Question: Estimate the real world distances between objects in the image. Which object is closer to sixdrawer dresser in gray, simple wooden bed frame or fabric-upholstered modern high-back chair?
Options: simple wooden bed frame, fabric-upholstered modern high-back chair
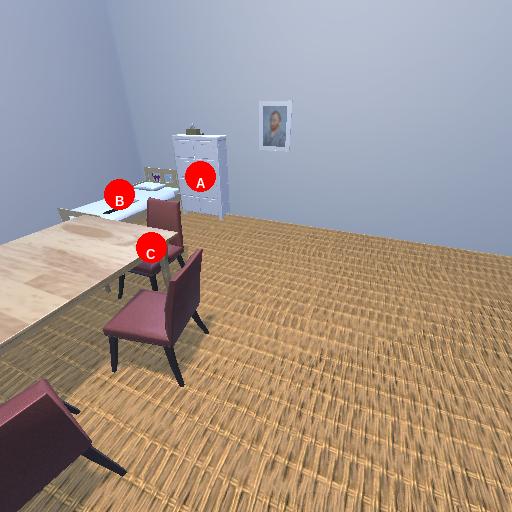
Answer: simple wooden bed frame